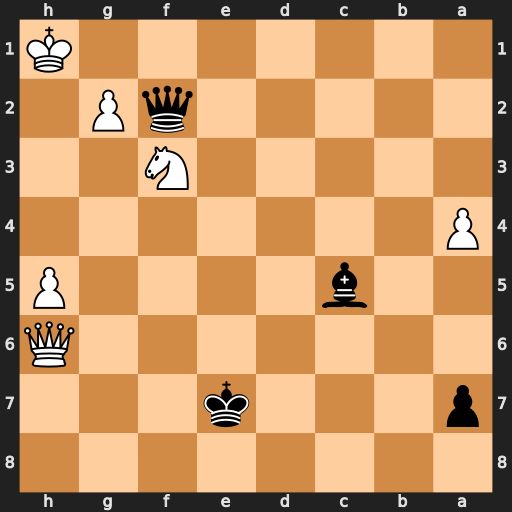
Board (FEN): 8/p3k3/7Q/2b4P/P7/5N2/5qP1/7K
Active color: b
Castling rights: -
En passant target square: -
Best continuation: Qf1+ Kh2 Bd6+ Qxd6+ Kxd6